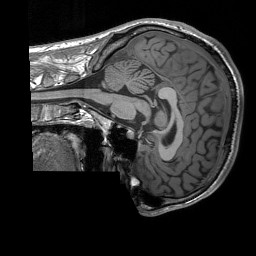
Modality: T1w
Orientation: sagittal
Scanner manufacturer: siemens
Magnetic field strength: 3 T
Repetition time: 1.76 s
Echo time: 0.0022 s